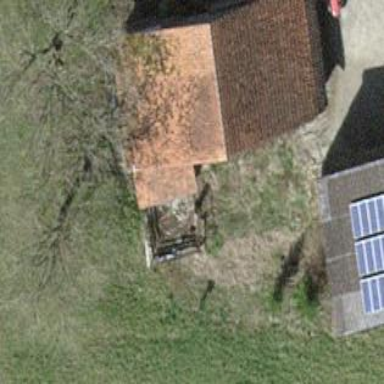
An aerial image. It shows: Shed building.